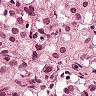
Metastatic tissue present: yes